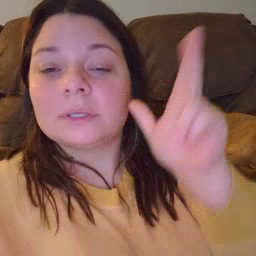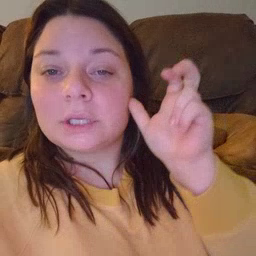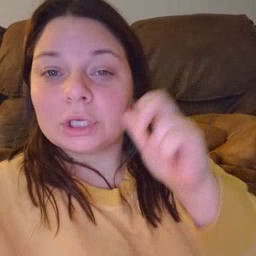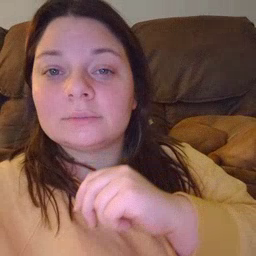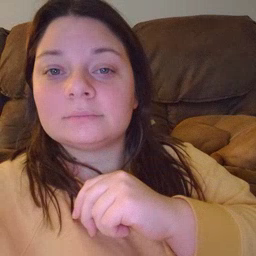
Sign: hear